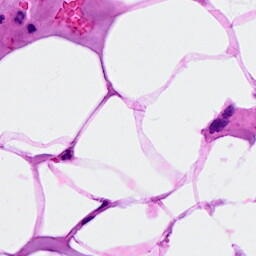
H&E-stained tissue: Breast